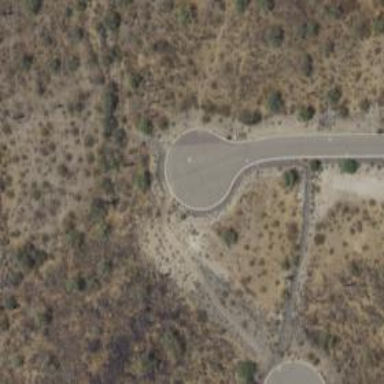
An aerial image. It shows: Turning circle on the road.